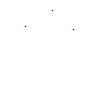
Particle: proton